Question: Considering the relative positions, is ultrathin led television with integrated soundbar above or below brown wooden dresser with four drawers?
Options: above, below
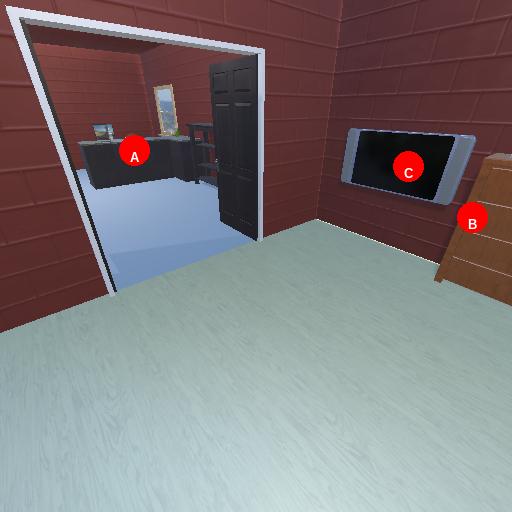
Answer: above